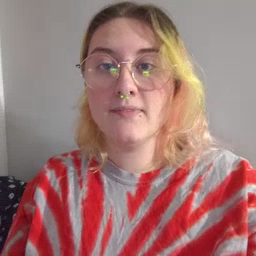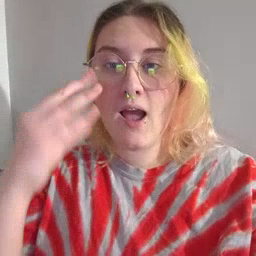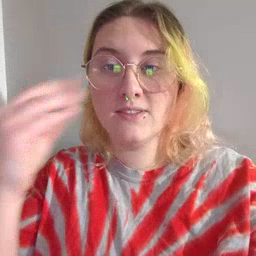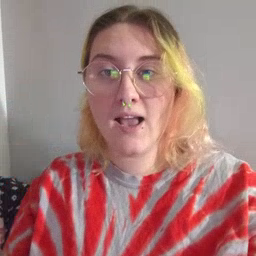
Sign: outside